Question: When I do git revert via TortoiseGit, I get this lovely window :

However, when I want to do the same from the command line, <URL> manages to completely confuse me. How do I revert all local uncomitted changes?
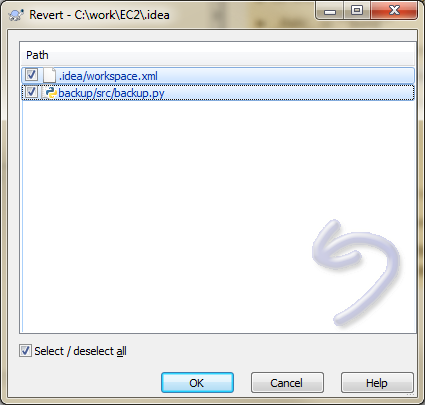
Answer: To discard all local changes, you do not use revert. revert is for reverting commits. Instead, do:
Of course, if you are like me, 7 microseconds after you enter that command you will remember something that you wish you hadn't just deleted, so you might instead prefer to use:
which discards the changes from the working directory, but makes them retrievable.